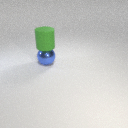
large green rubber cylinder above large blue metal sphere